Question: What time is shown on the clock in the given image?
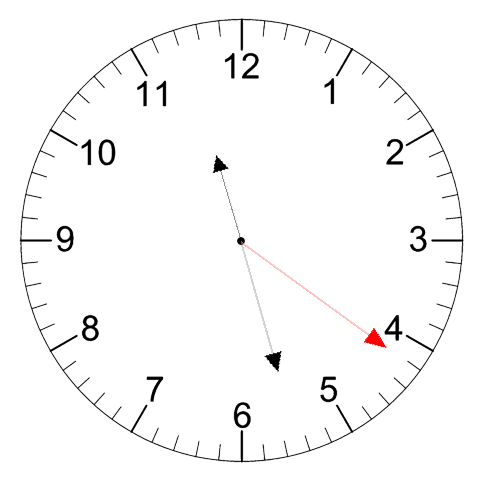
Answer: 11:27:21